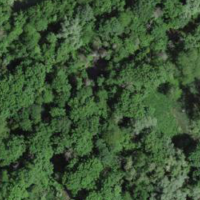
EUNIS habitat code: 41
Species observed at this site:
Pulmonaria obscura
Impatiens parviflora
Impatiens balfourii